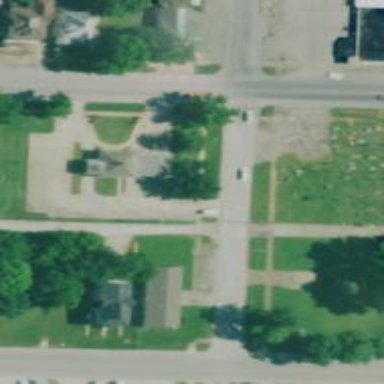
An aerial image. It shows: Alley classified as service road.